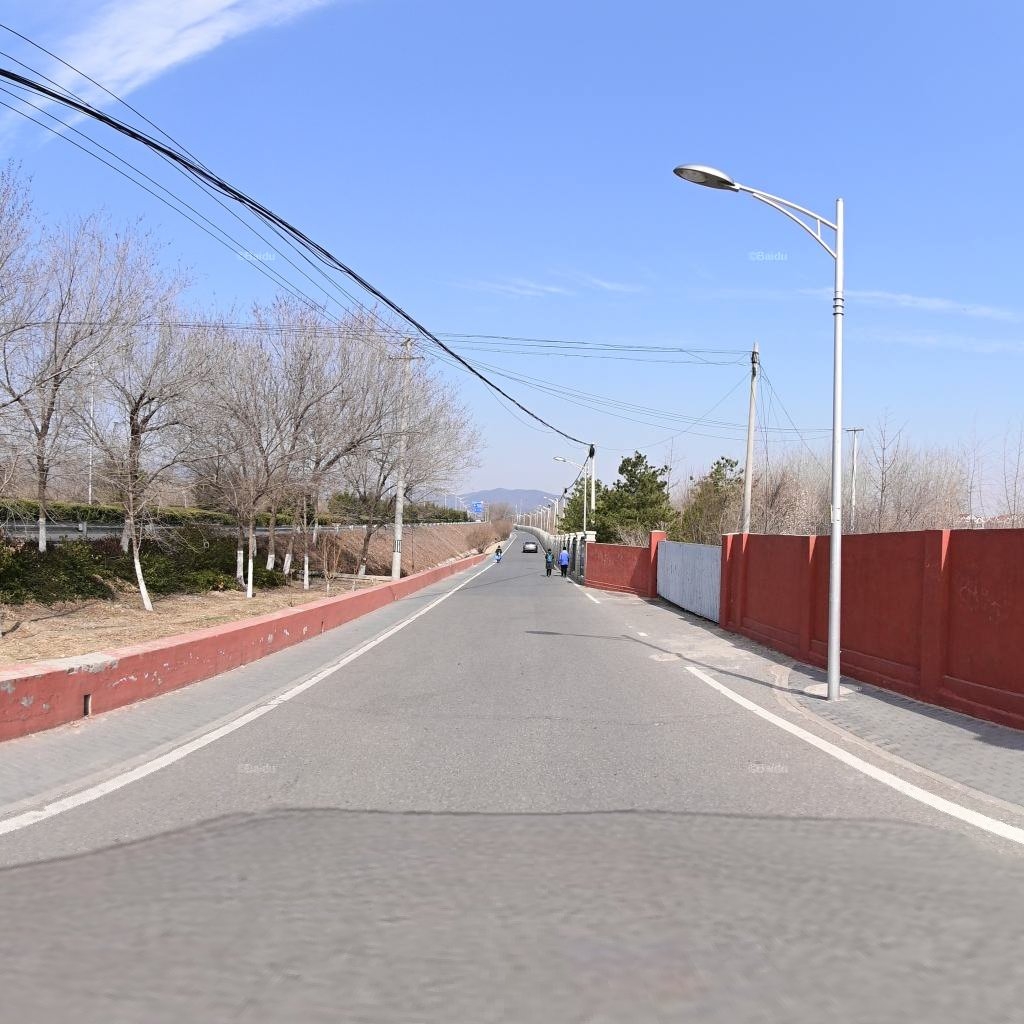
Region: Haidian
Road damage annotations: transverse crack